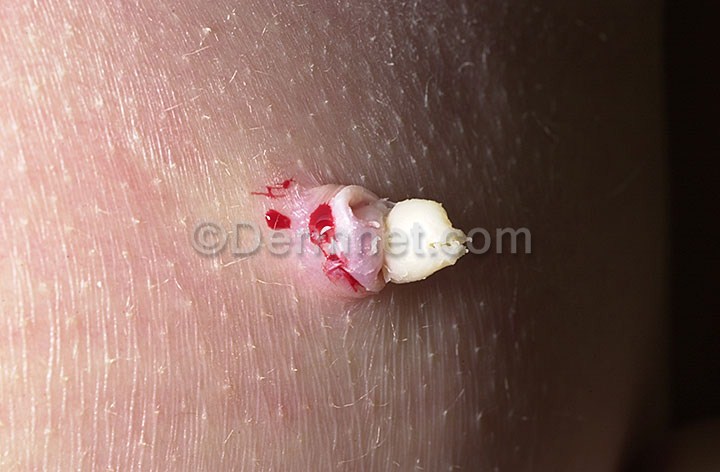
Disease: Seborrheic Keratoses and other Benign Tumors